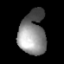
Tissue: lung
Cell type: Myeloid cells
Senescence score: 0.2216
Nuclear area (px): 1145
Mean DAPI intensity: 132.077